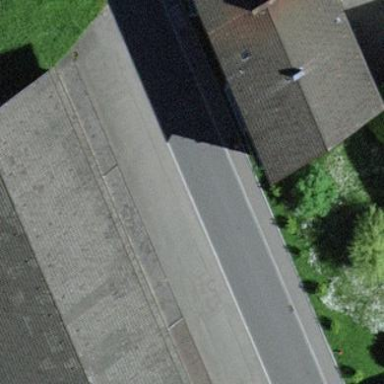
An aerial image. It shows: View of roof of building.